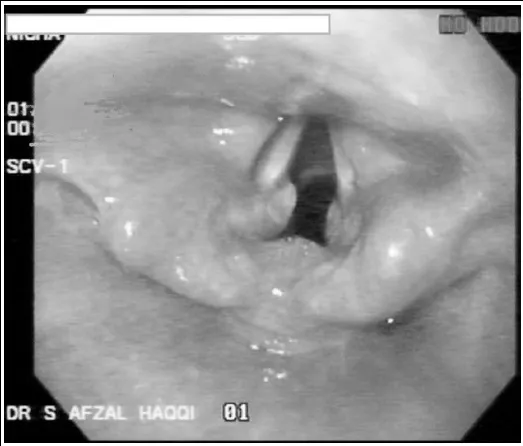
FibreOptic laryngoscopy of Patient after ingestion of hair dye, showing edematous epiglottis and larynx.
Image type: endoscopy (airway_endoscopy)